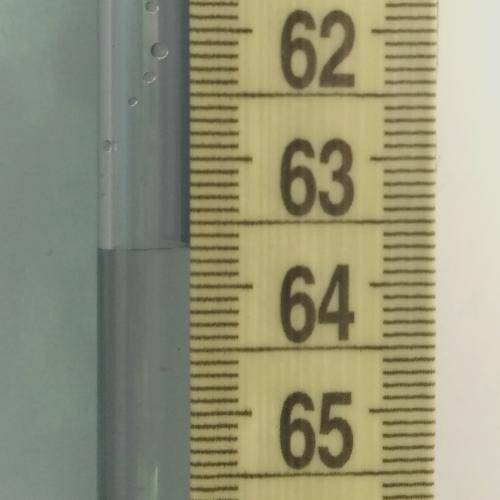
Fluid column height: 63.7 cm